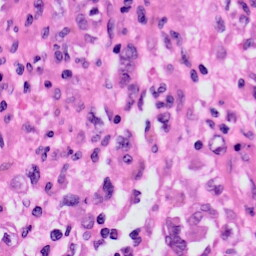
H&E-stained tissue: Skin